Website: home-depot
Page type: billing-address
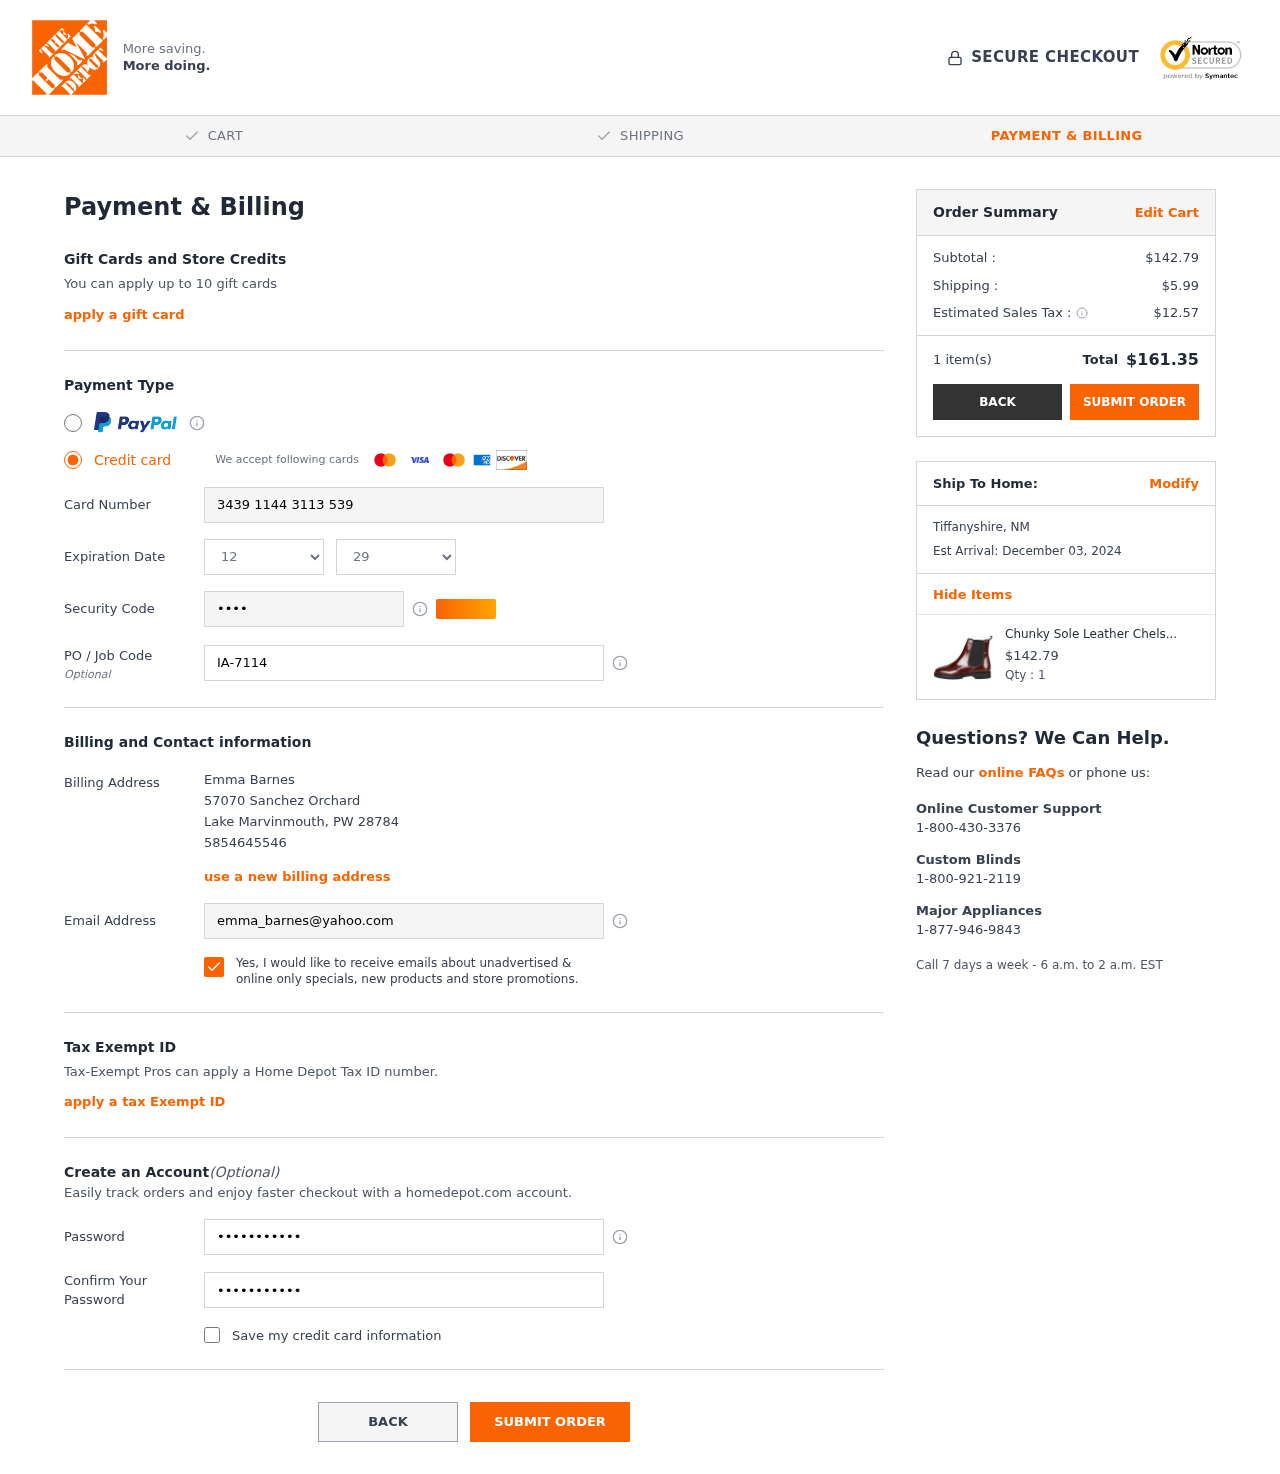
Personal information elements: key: PII_CARD_CVV
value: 8880
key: PII_CARD_EXPIRY_MONTH
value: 12
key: PII_CARD_EXPIRY_YEAR
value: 29
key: PII_CARD_NUMBER
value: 3439 1144 3113 539
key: PII_CITY
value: Lake Marvinmouth
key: PII_CITY2
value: Tiffanyshire
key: PII_EMAIL
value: emma_barnes@yahoo.com
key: PII_FULLNAME
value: Emma Barnes
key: PII_JOB_CODE
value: IA-7114
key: PII_PHONE
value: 5854645546
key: PII_POSTCODE
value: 28784
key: PII_STATE_ABBR
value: PW
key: PII_STATE_ABBR2
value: NM
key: PII_STREET
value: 57070 Sanchez Orchard
Product elements: key: PRODUCT1_NAME
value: Chunky Sole Leather Chelsea Boots, Red, 3.5 UK
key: PRODUCT1_PRICE
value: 142.79
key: PRODUCT1_QUANTITY
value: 1
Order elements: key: ORDER_SUBTOTAL
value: $142.79
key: ORDER_SHIPPING_COST
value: $5.99
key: ORDER_TAX
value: $12.57
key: ORDER_NUM_ITEMS
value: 1 item(s)
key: ORDER_TOTAL
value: $161.35
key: ORDER_DELIVERY_DATE
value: Est Arrival: December 03, 2024